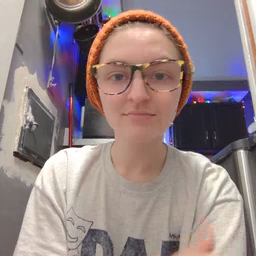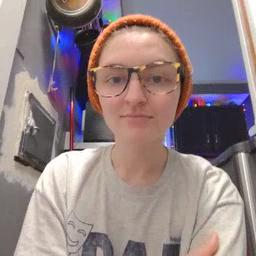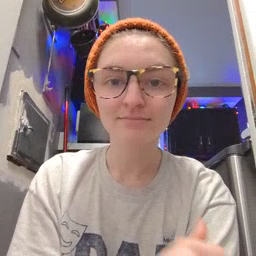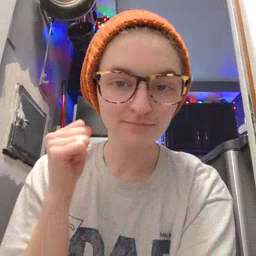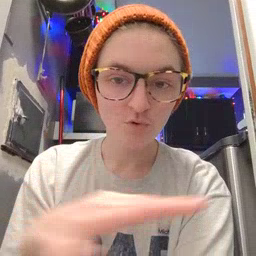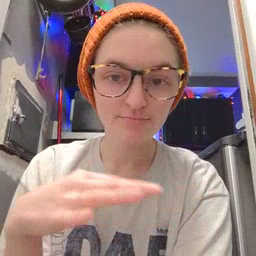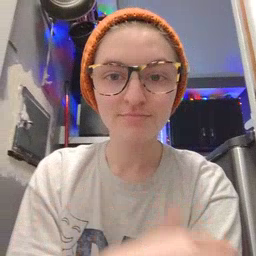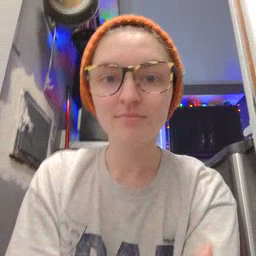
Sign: backyard